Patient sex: F
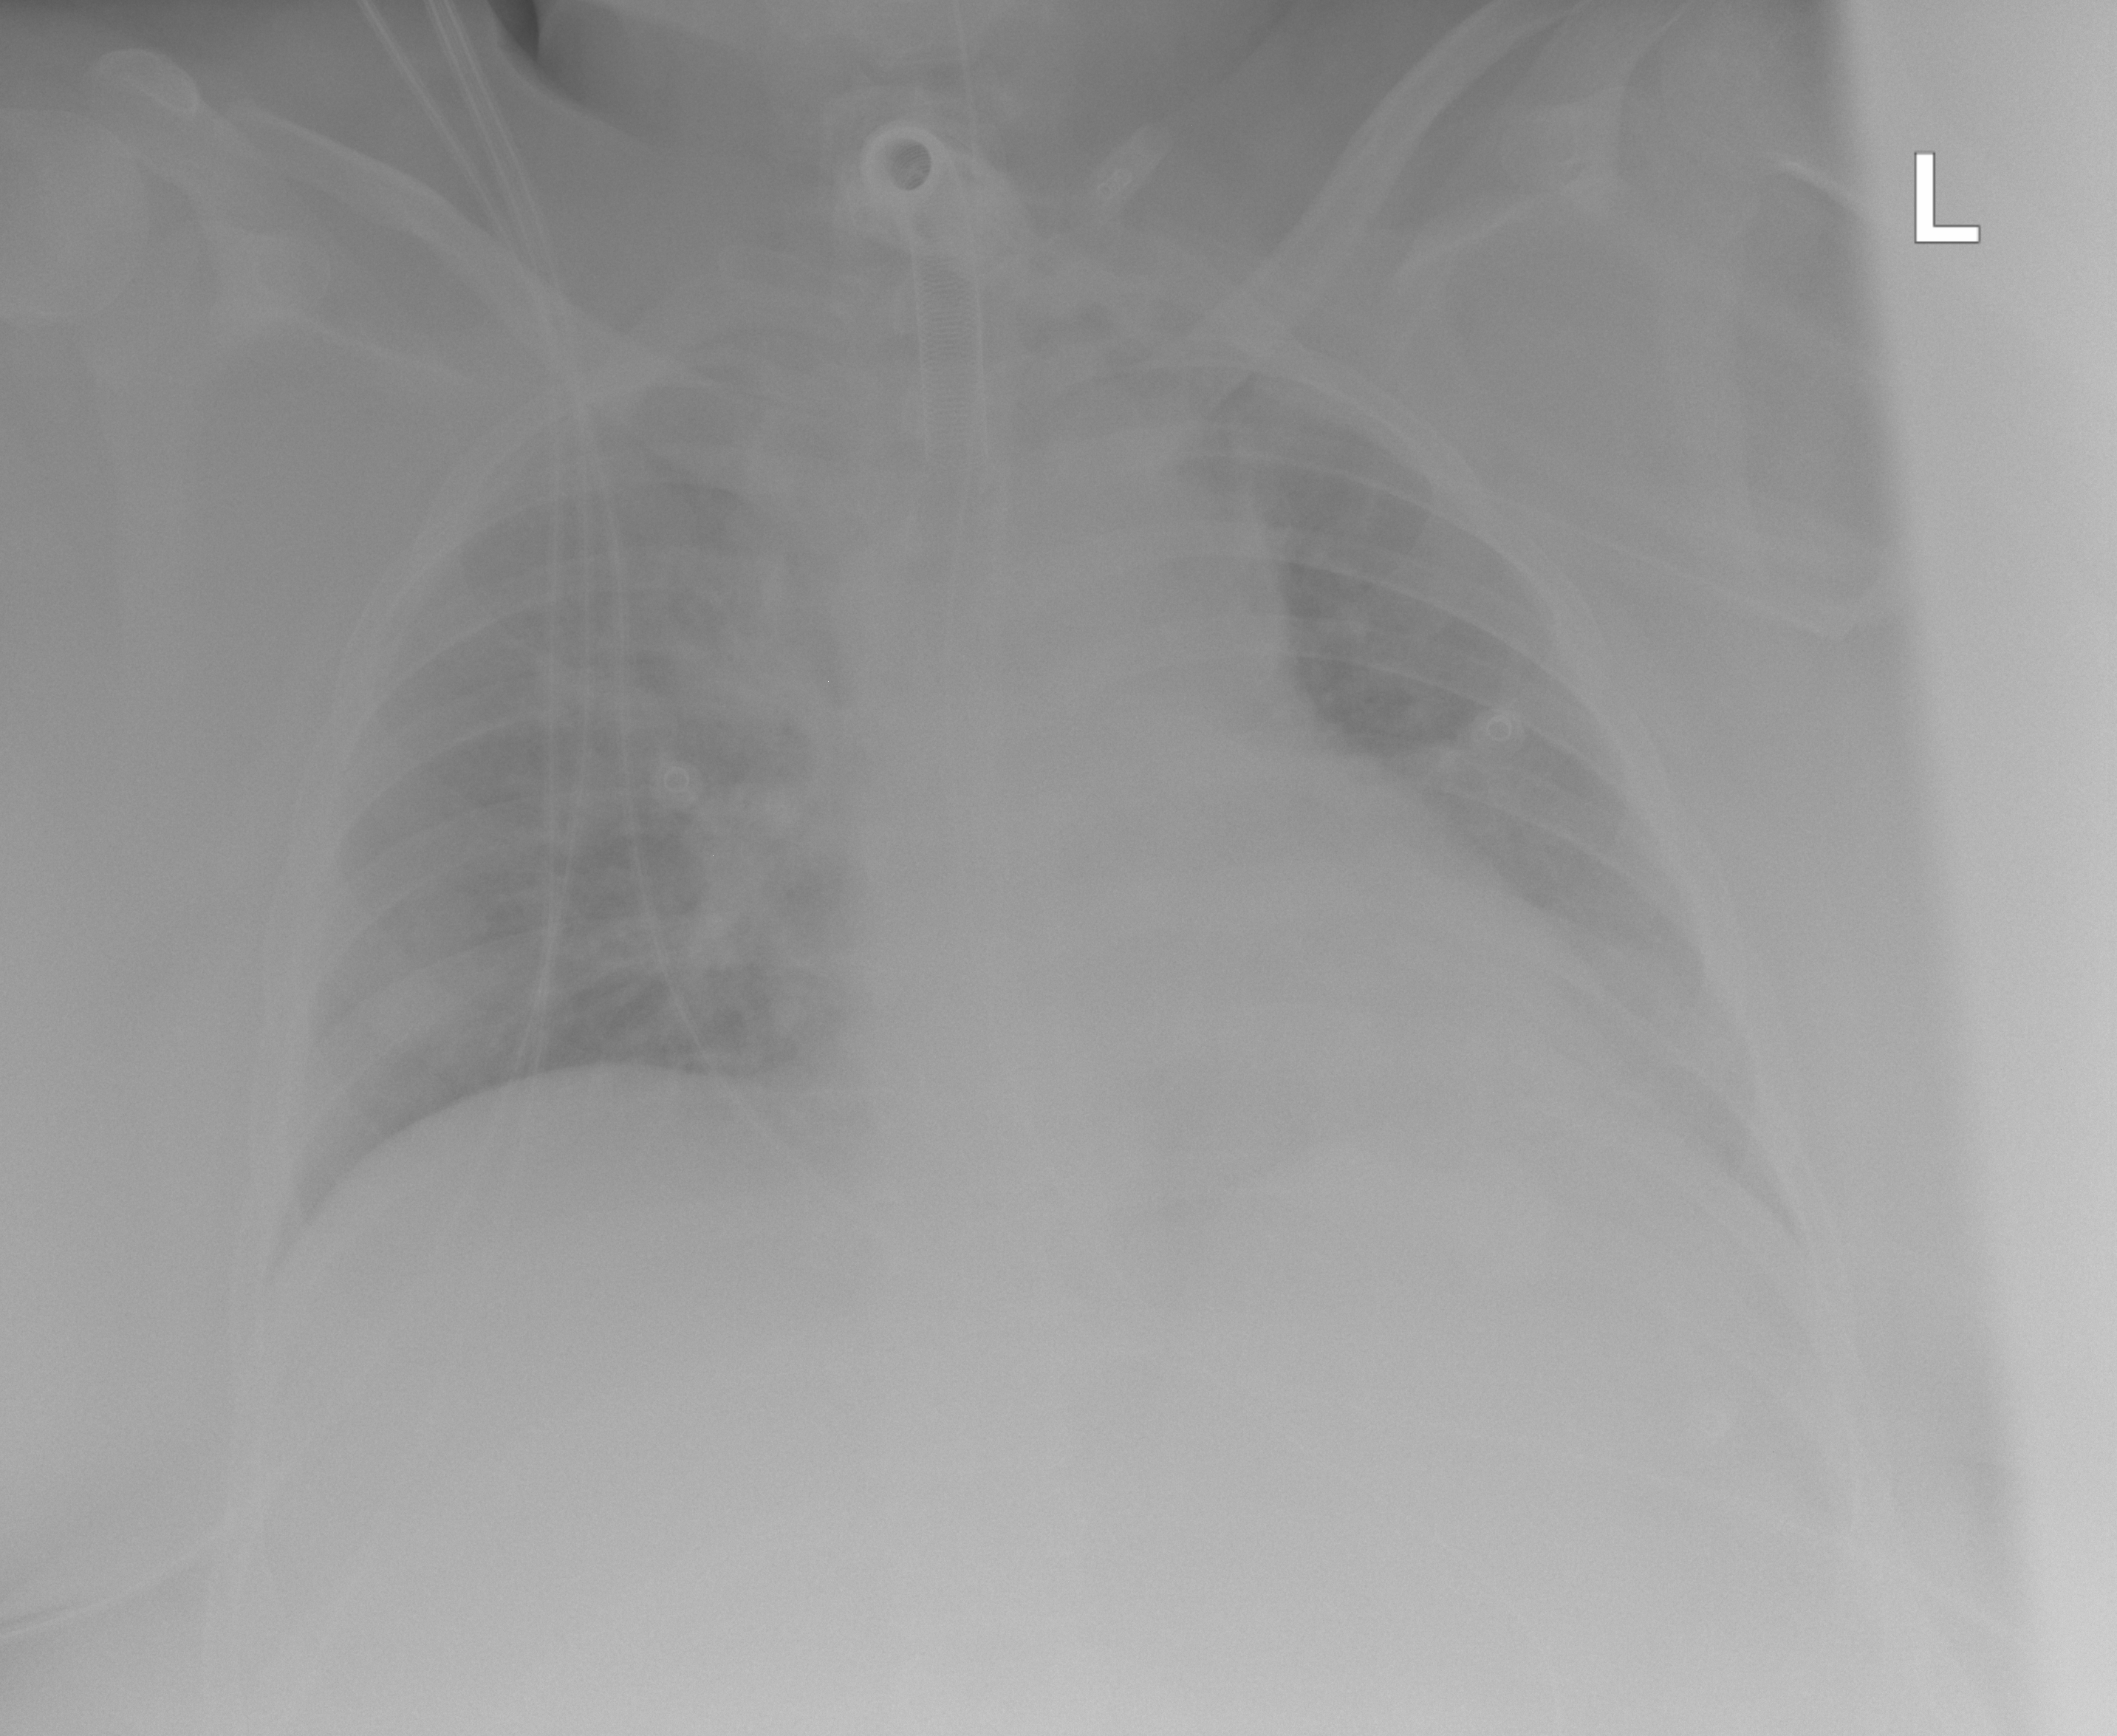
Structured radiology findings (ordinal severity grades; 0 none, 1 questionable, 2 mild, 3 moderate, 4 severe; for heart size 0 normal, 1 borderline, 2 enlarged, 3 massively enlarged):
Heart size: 2
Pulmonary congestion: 2
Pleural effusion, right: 0
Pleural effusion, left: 2
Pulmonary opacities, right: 2
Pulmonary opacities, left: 0
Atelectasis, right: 0
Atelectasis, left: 2